RGB frame:
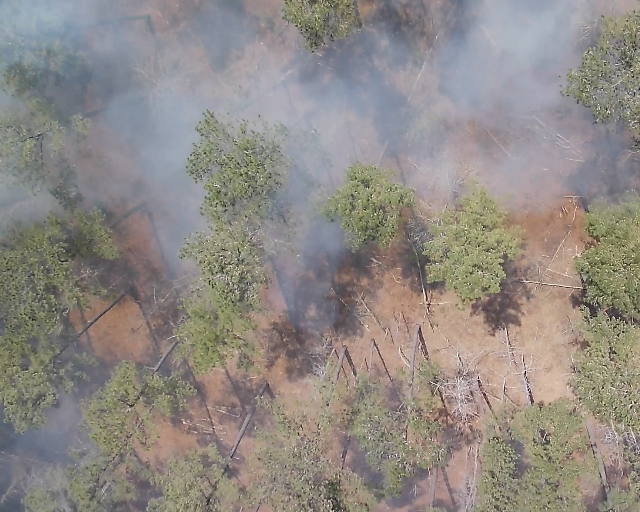
Thermal frame:
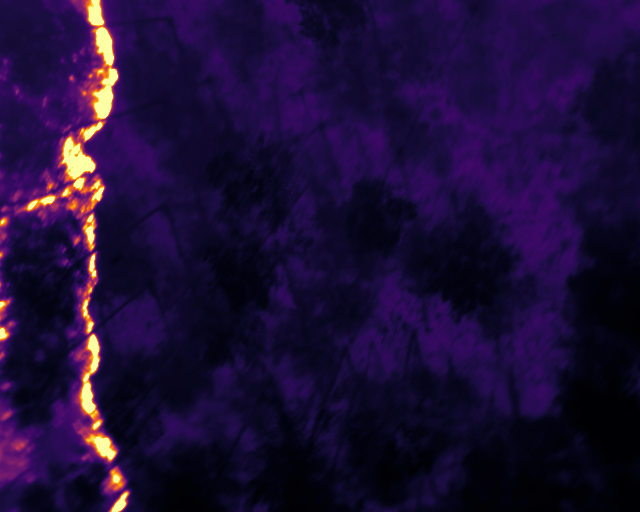
Captured: 2026-02-26 02:32:05
Pixels at or above 80 °C: 8061 (fraction of frame: 0.0246)